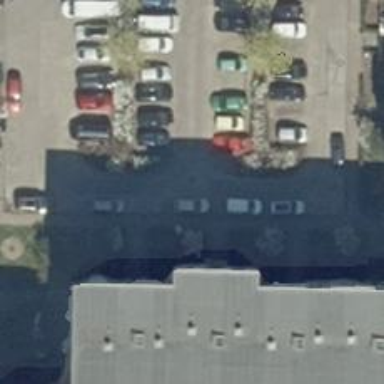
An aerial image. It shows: Concrete parking aisle as service road.